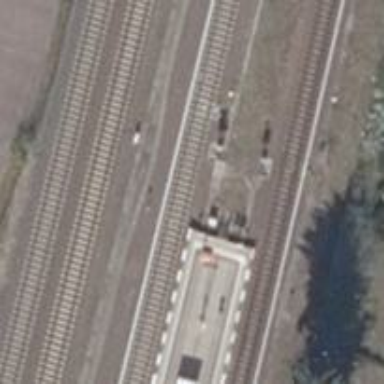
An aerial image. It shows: Railway signal.